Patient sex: M
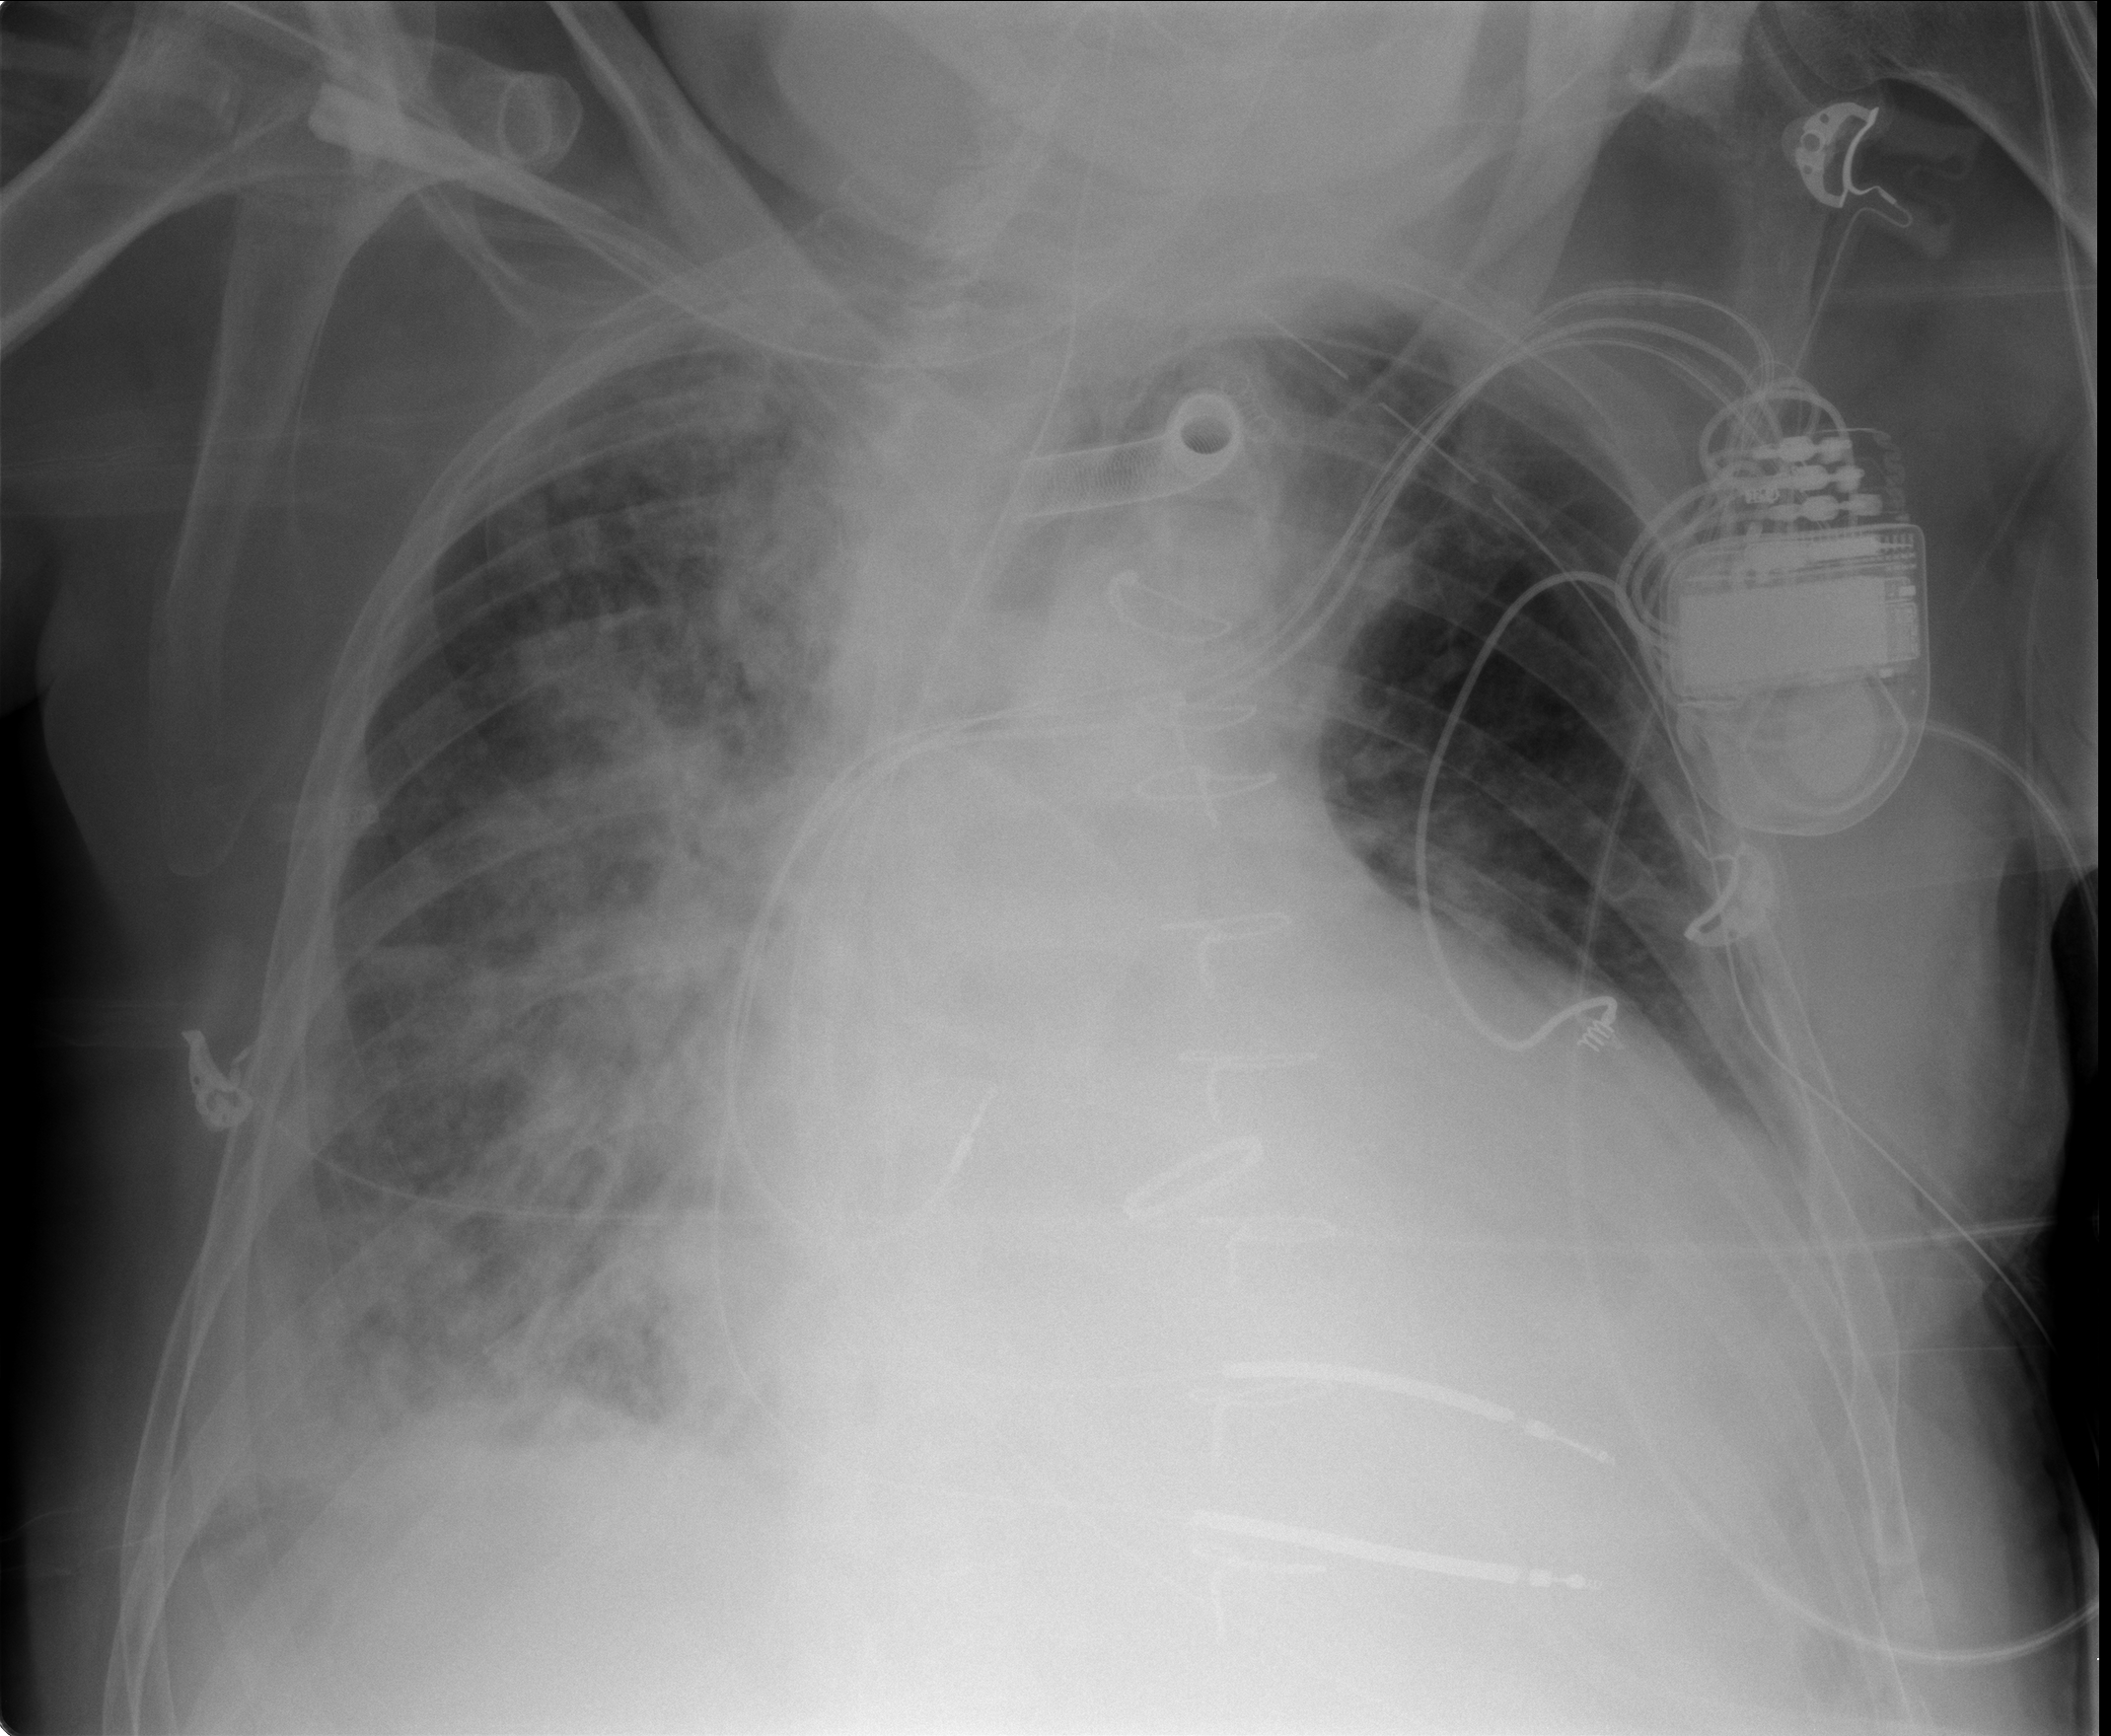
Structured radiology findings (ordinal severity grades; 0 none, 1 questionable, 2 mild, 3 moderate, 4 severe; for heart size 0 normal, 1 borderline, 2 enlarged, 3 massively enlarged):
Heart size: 3
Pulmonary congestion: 2
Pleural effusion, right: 2
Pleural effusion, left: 1
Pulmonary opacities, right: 3
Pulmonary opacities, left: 1
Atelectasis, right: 2
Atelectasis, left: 1